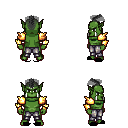
a pixel art fantasy rpg character, male body template, orc, green skin, gold arm armor, metal pants, gray short mohawk hairstyle, black slippers, four views (front, back, left, right), 2x2 character sprite sheet, small pixel art, hard edges, no anti-aliasing